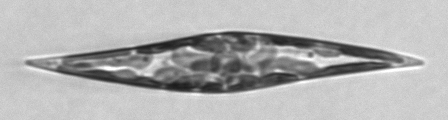
Label: Pleurosigma